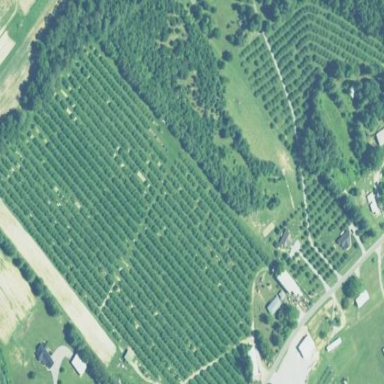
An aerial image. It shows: Orchard.